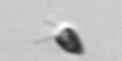
Label: Pyramimonas